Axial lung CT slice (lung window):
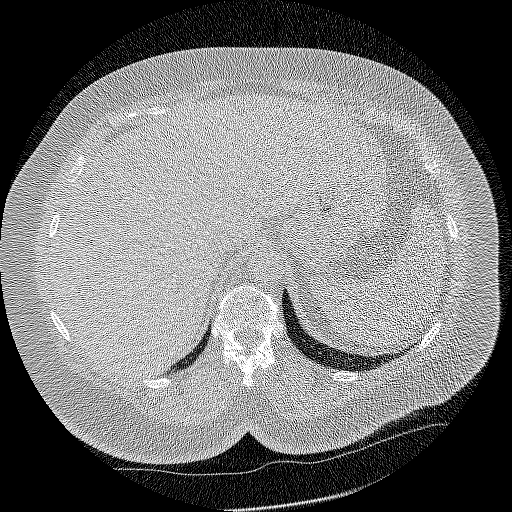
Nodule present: no